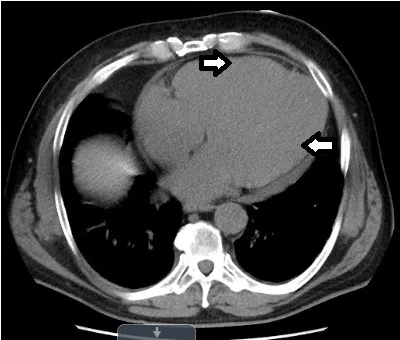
CT of chest without contrast showing left ventricular and right ventricular enlargement.
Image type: radiology (ct)